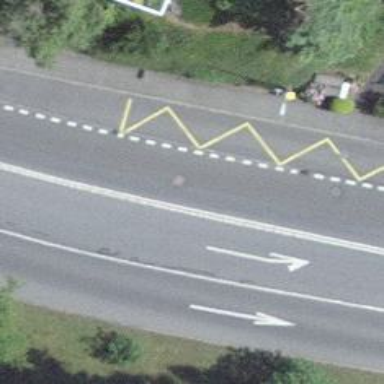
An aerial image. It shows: Primary highway.